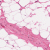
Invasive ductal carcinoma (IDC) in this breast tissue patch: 0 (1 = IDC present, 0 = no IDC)